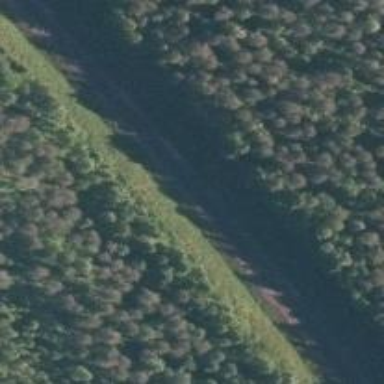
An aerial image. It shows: Railway track classified as B1.